Interaction volume radius: 5 \u00c5
Interaction volume height: 25 \u00c5
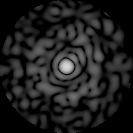
Disorder parameter: 0.8381